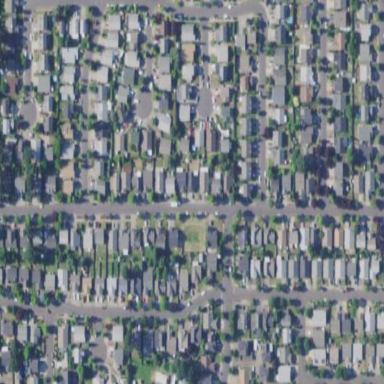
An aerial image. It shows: Residential area composed of single-family homes.